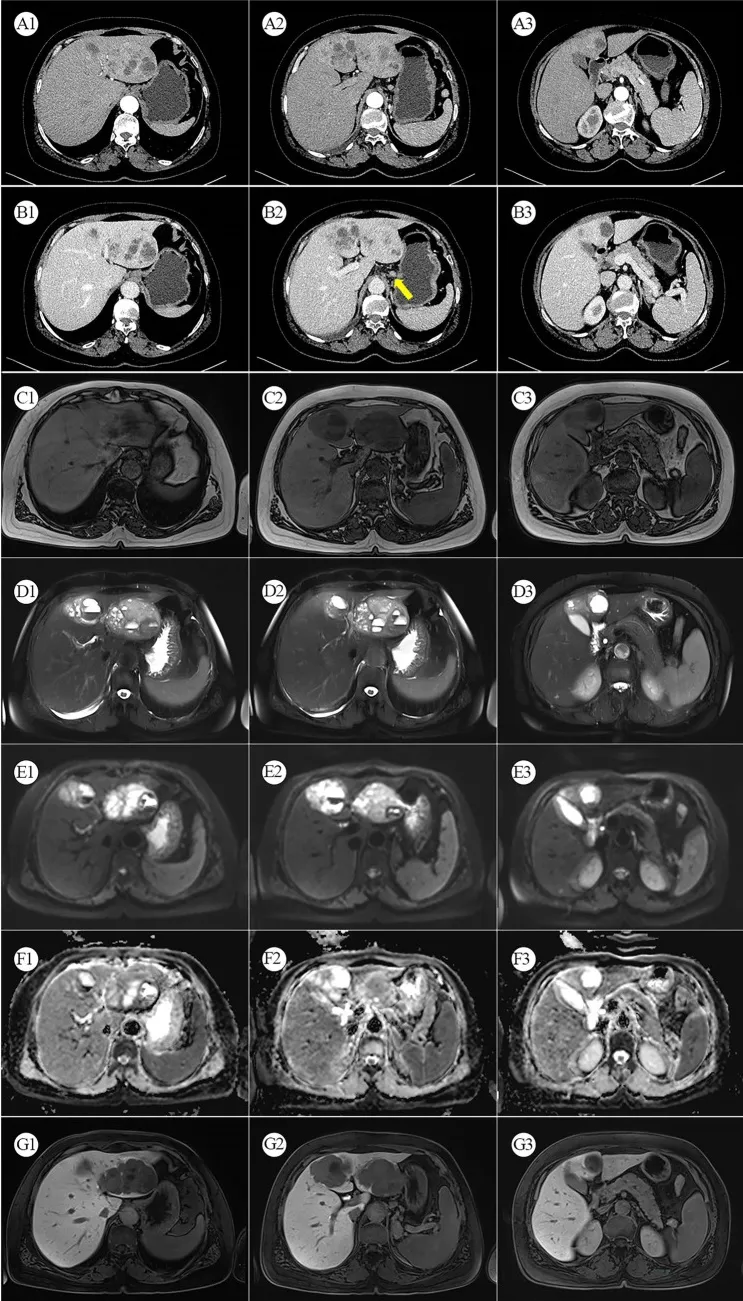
(A1-A3) Arterial phase CT. (B1-B3) Venous phase CT: The yellow arrows indicate enhanced and enlarged lymph nodes between the liver and stomach. (C1-C3) MRI T1-weighted image. (D1-D3) MRI T2-weighted image. (E1-E3) Diffusion-weighted MRI. (F1-F3) MRI ADC map. (G1-G3) Gadoxetic Acid-enhanced (Primovist) MRI.
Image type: radiology (mri)